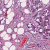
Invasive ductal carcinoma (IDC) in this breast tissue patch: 1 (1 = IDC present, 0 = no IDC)